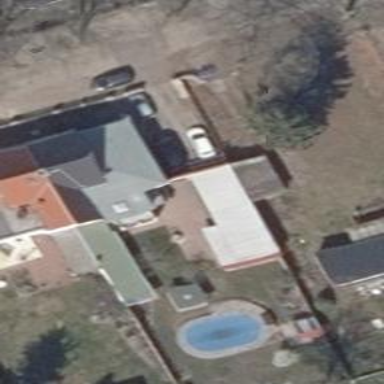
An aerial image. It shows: Gabled roofed house.